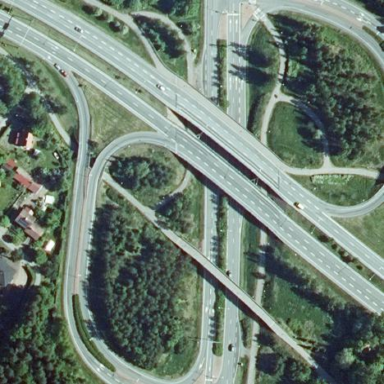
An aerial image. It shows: Beam bridge made by humans.